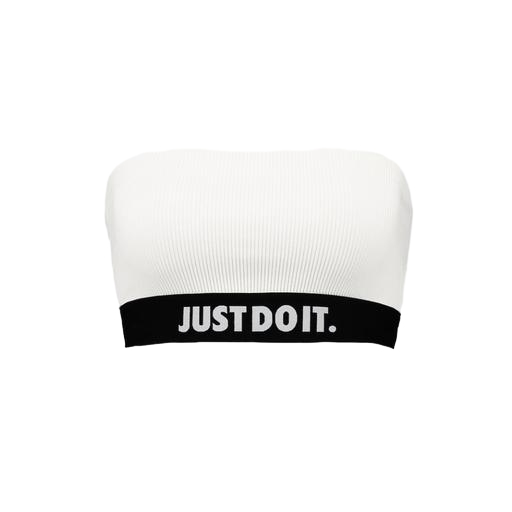
white oceanside tube top, white traces bandeau top, white tube top, white background